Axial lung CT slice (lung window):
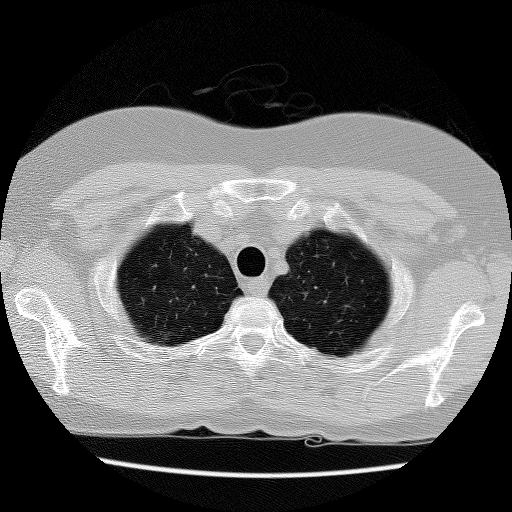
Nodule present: no